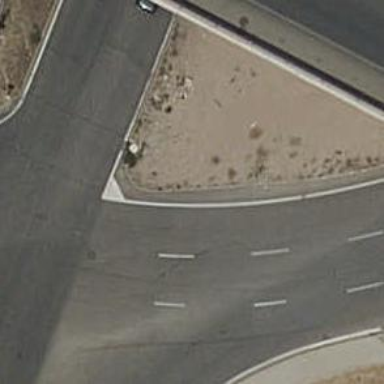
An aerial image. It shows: Kerb serving as barrier.